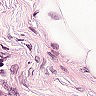
Metastatic tissue present: no